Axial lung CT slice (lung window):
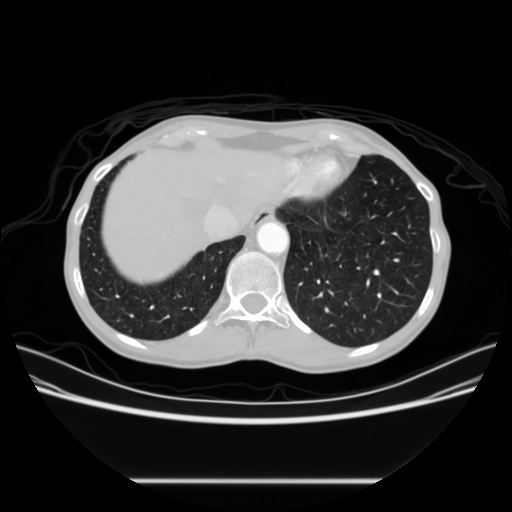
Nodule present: no